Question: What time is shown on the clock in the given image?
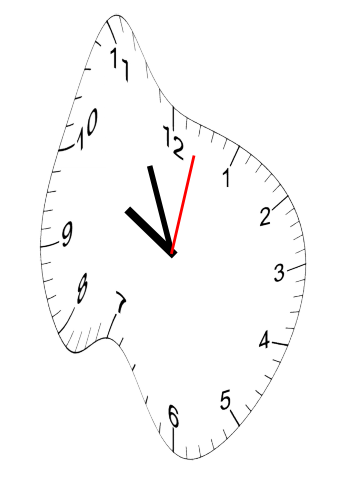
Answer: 09:56:02